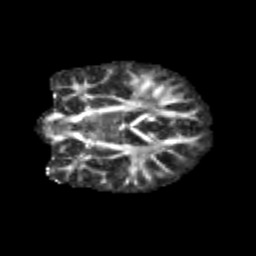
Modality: FA
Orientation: coronal
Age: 9
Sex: male
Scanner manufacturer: siemens
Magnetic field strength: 3 T
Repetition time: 3.8 s
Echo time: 0.07 s